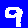
Digit: 9